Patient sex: M
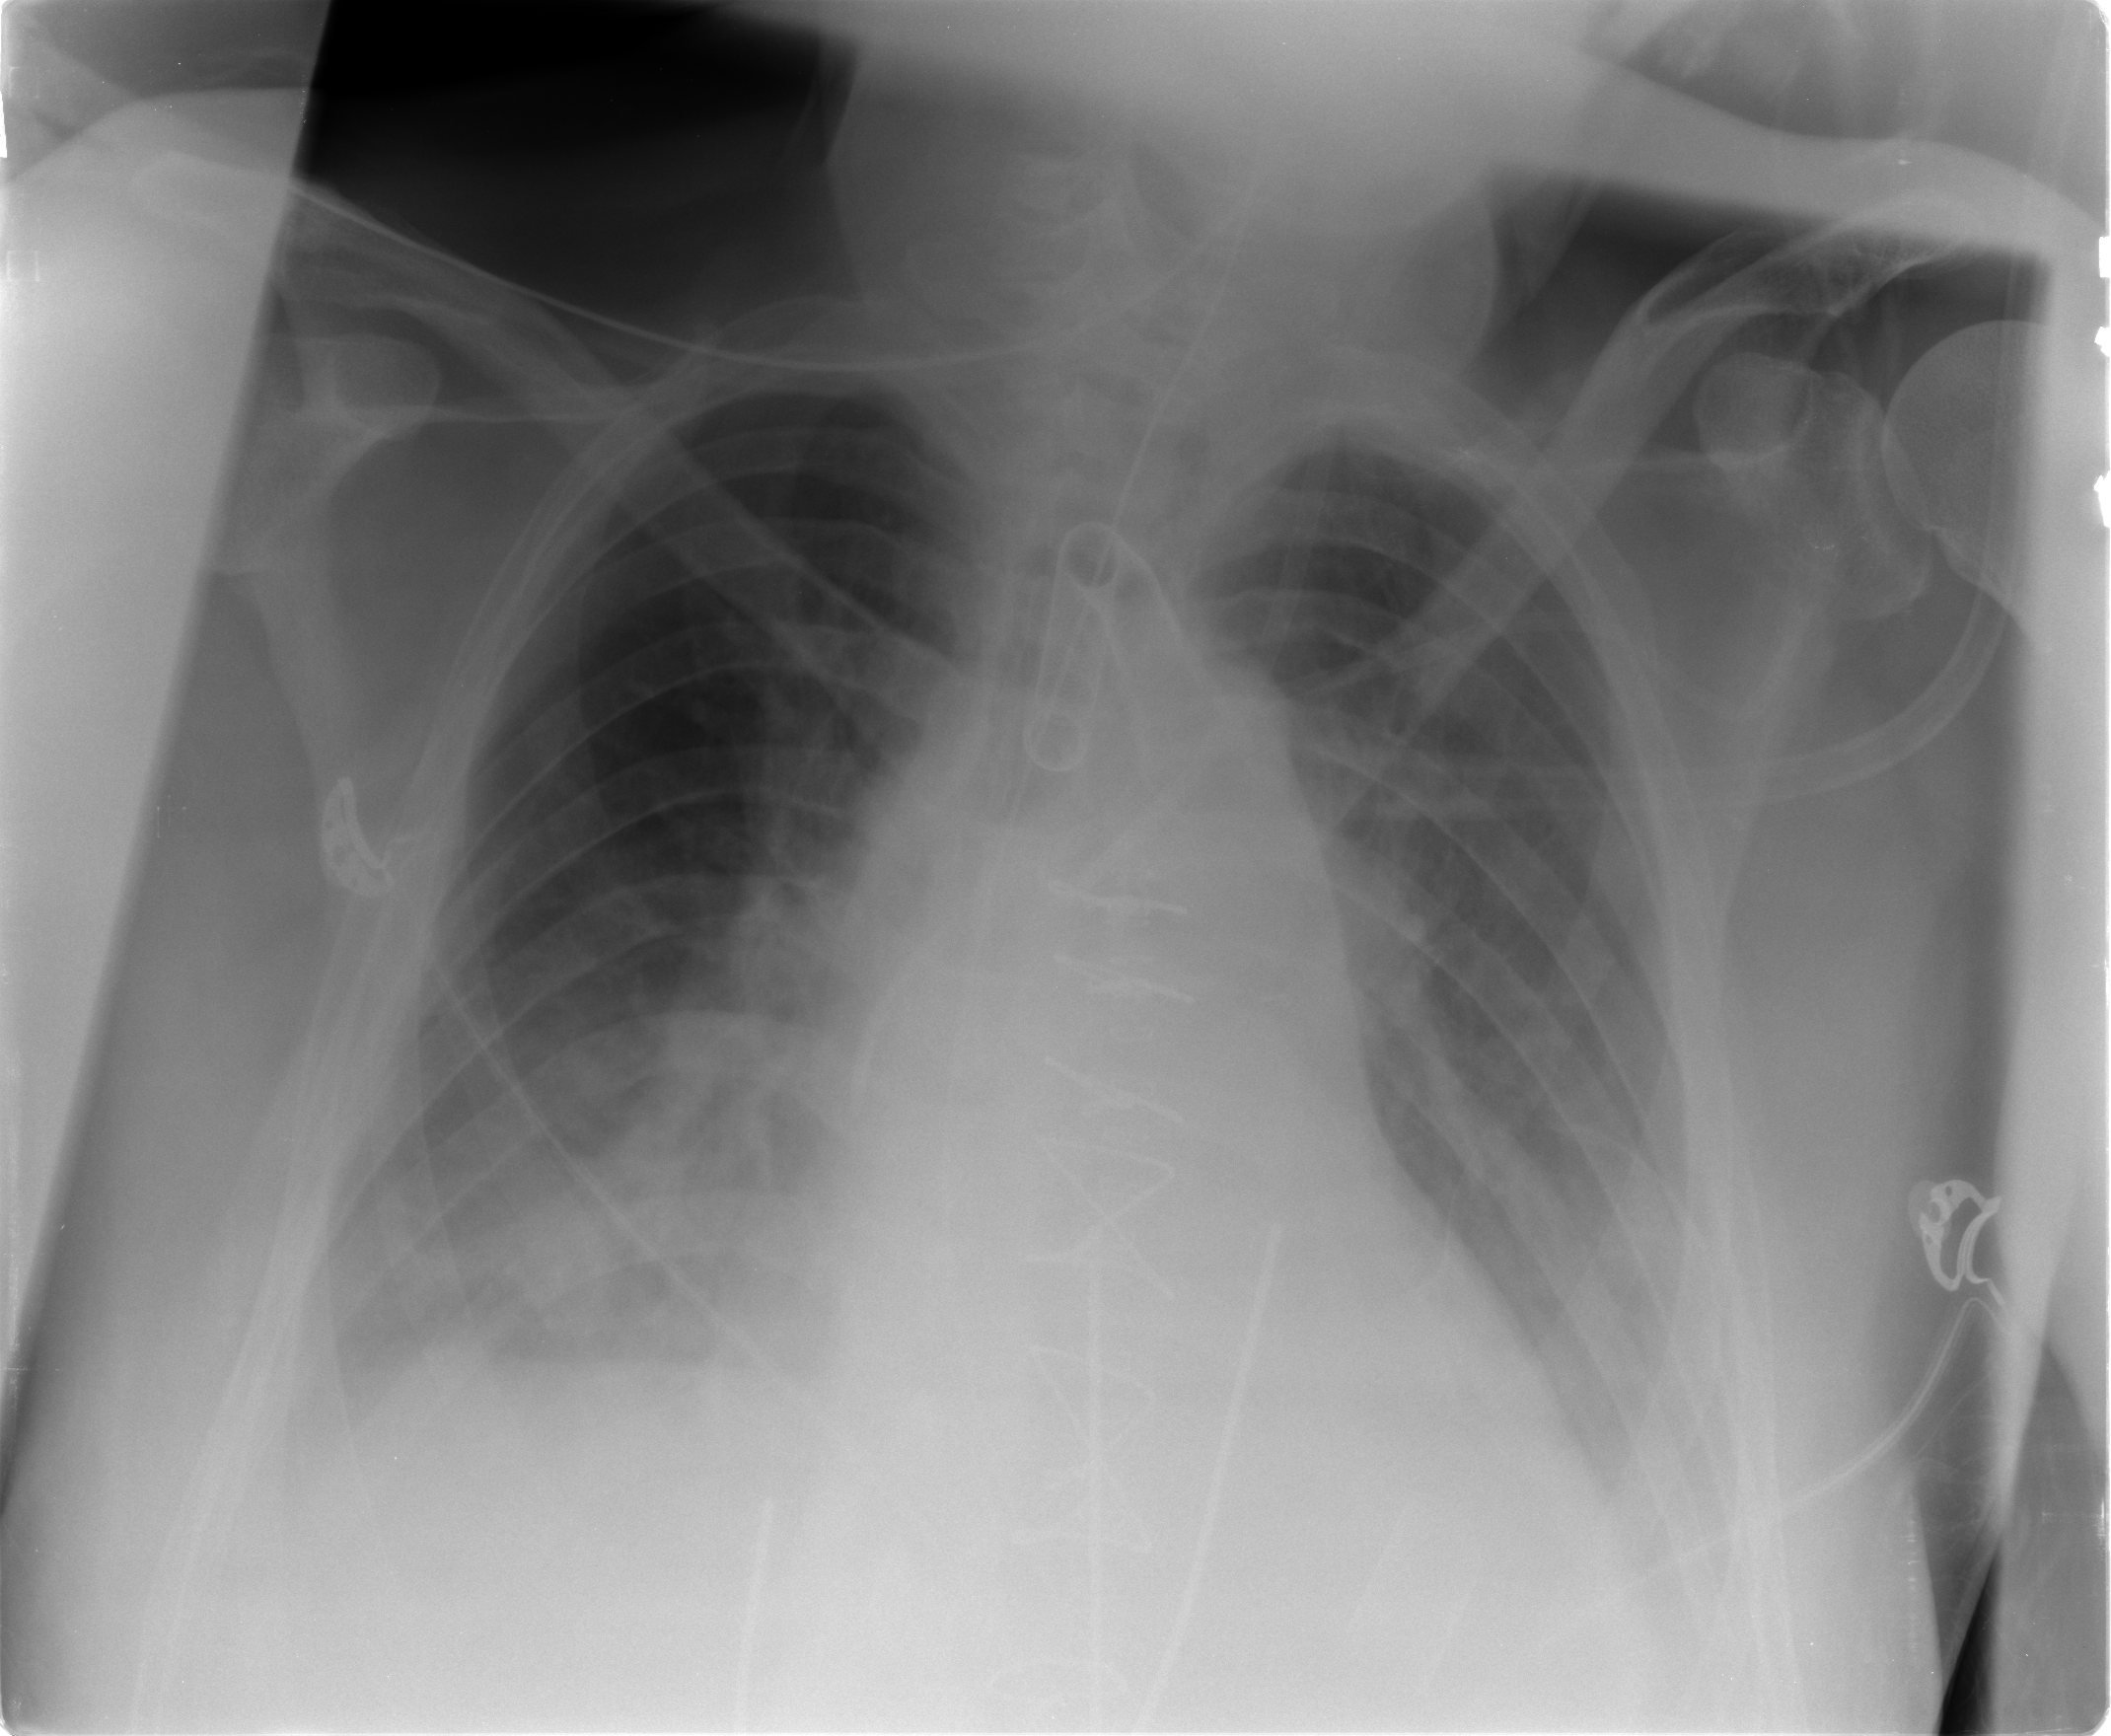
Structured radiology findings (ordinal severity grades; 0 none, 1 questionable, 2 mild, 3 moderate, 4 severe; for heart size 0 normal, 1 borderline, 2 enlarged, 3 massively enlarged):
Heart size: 2
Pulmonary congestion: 2
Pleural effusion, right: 3
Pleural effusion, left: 2
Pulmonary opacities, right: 1
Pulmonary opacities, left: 2
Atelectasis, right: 2
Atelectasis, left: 2